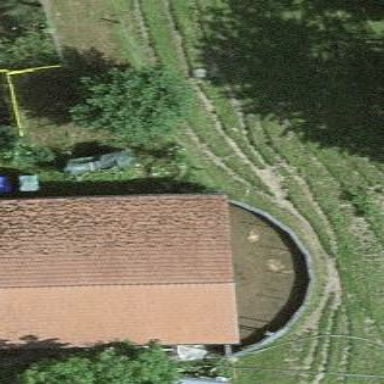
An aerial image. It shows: Shed.